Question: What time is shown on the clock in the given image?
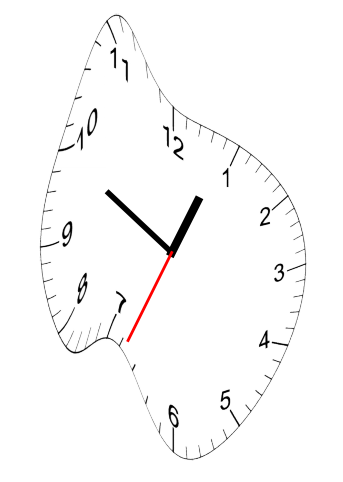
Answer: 12:49:34